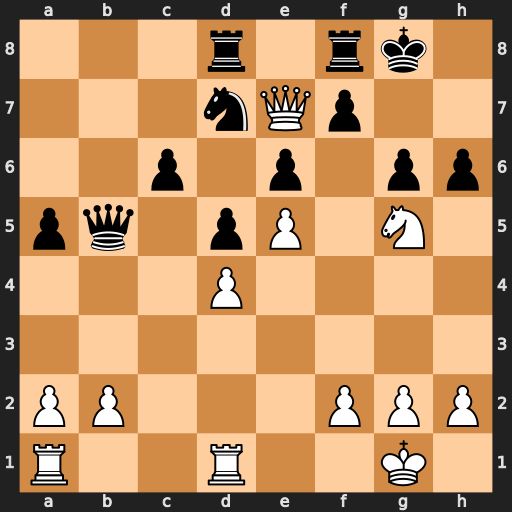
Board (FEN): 3r1rk1/3nQp2/2p1p1pp/pq1pP1N1/3P4/8/PP3PPP/R2R2K1
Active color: w
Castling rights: -
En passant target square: -
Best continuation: Nxf7 Rxf7 Qxd8+